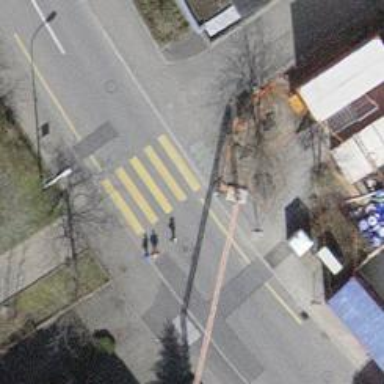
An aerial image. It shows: Pedestrian crossing with zebra markings on footway.